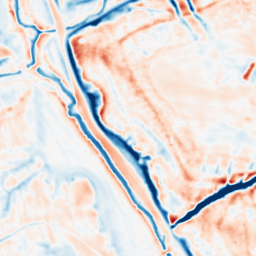
Category: multiscale
Decomposition family: dog_multiscale
Decomposition parameters: sigma_ratio: 1.4
n_scales: 5
base_sigma: 1
Upsampling method: bicubic
Upsampling parameters: scale: 8
Upsampling scale: 8